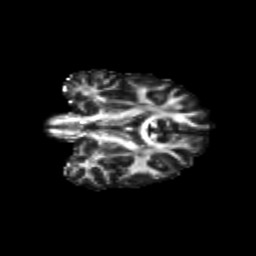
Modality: FA
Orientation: coronal
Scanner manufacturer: siemens
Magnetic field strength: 3 T
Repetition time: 9.2 s
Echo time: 0.084 s